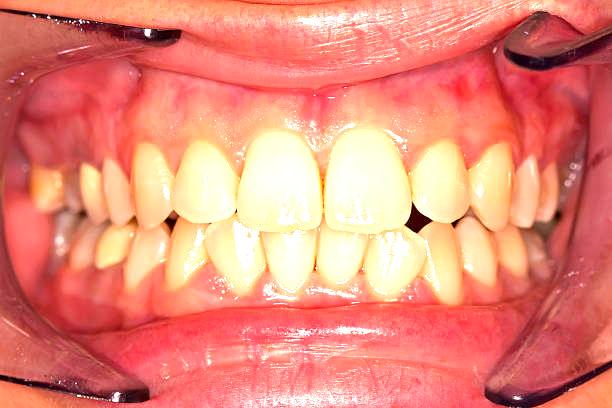
Condition: Gingivitis